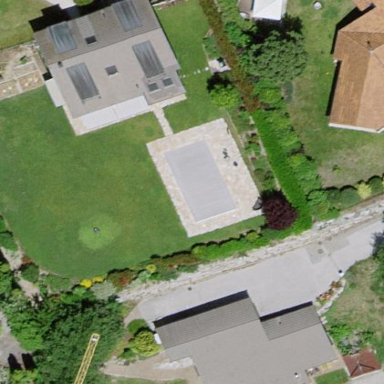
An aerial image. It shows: Swimming pool located in leisure land.